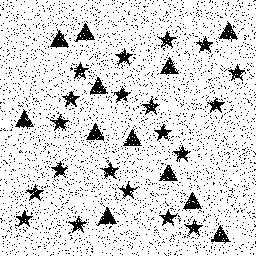
Squares: 0
Triangles: 12
Stars: 20
Total shapes: 32